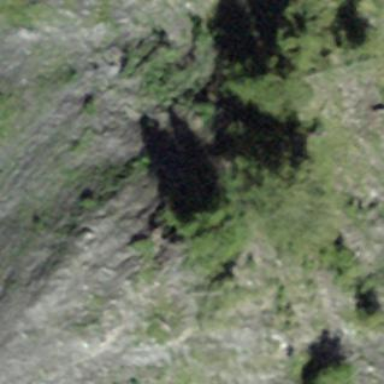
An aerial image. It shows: Forest area.